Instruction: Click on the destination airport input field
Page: home
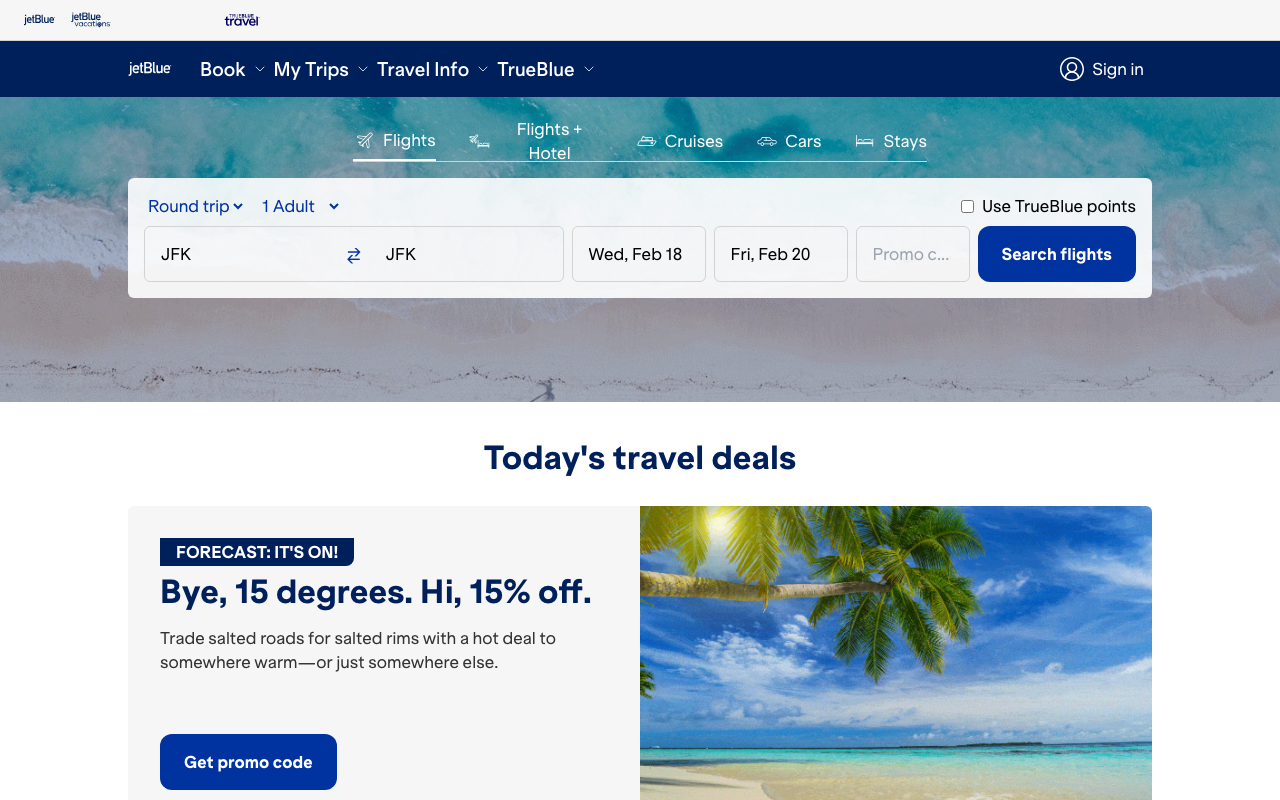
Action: click